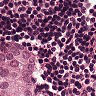
Metastatic tissue present: yes